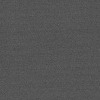
Atmospheric dust classification: dusty